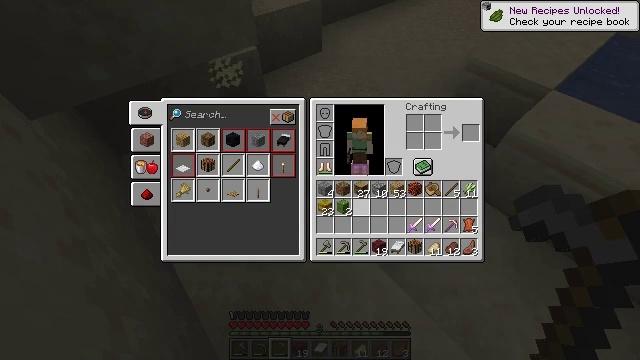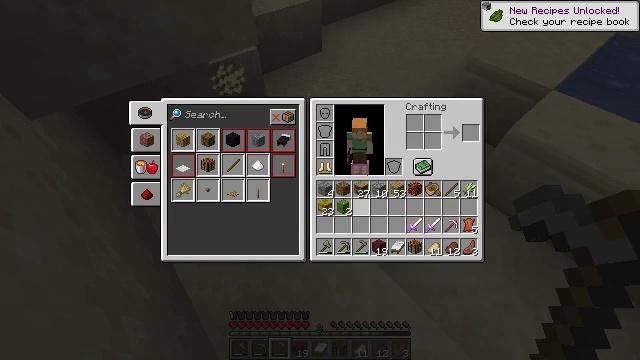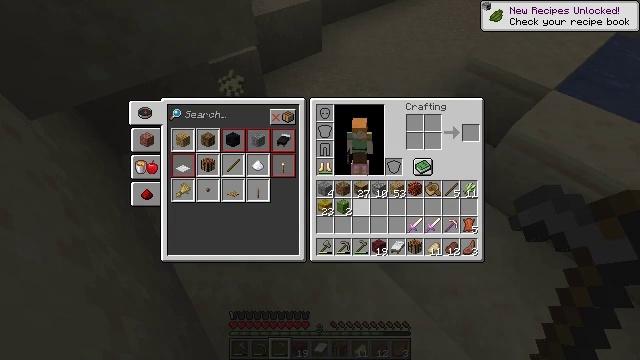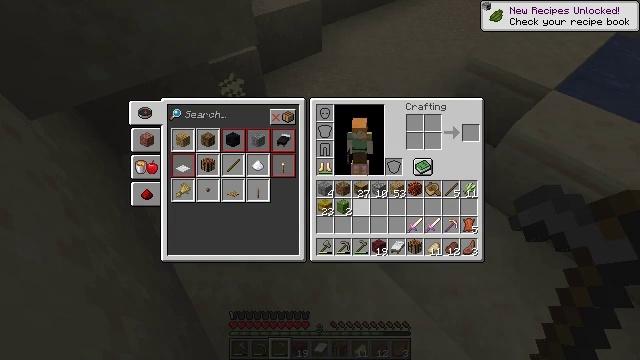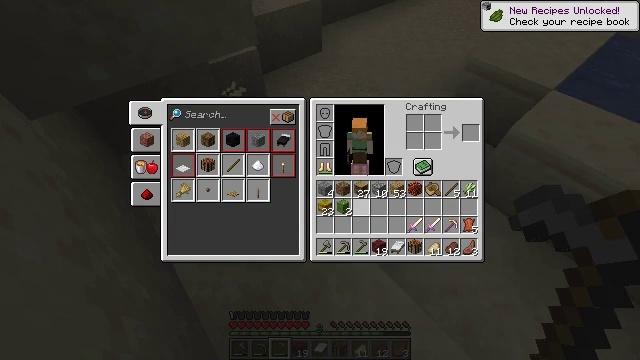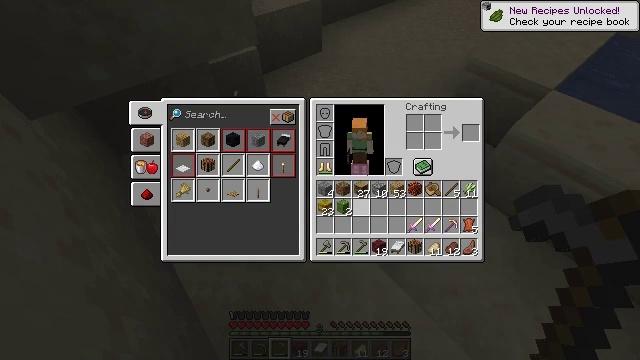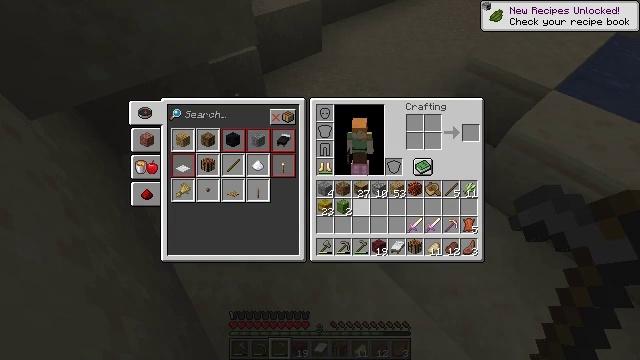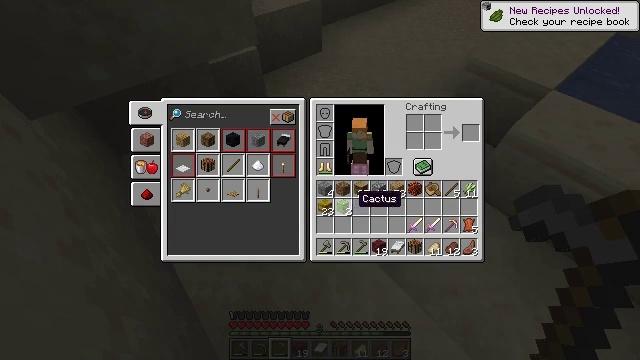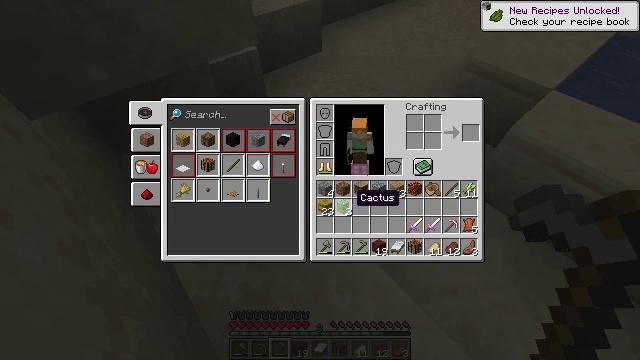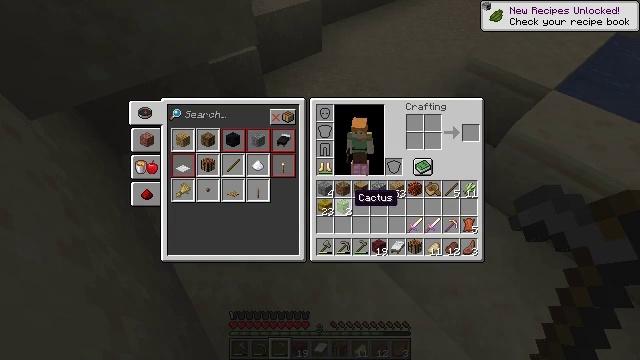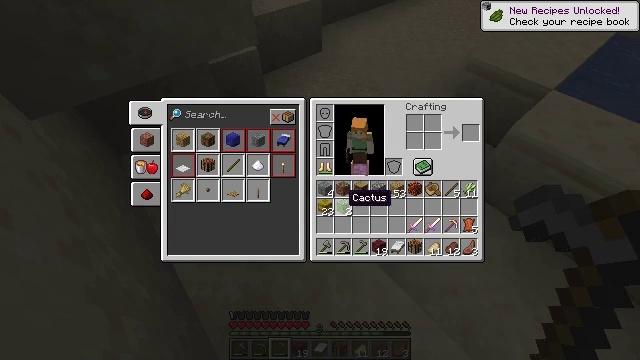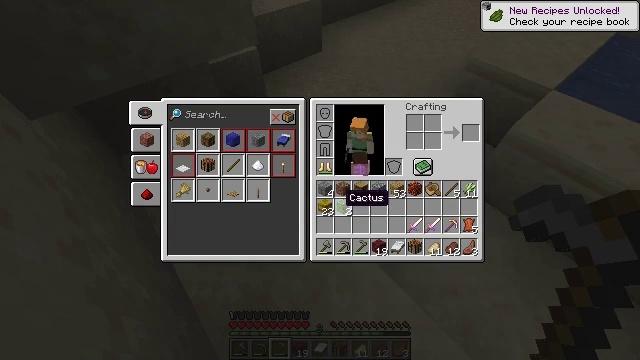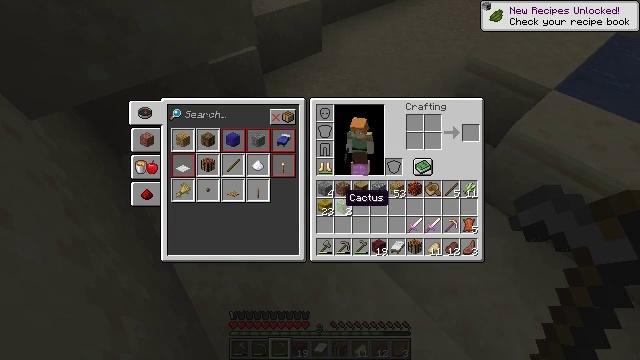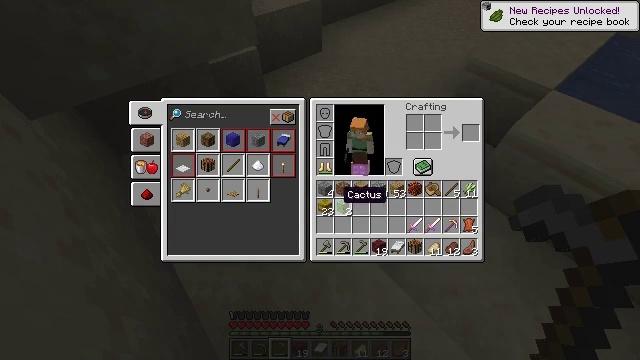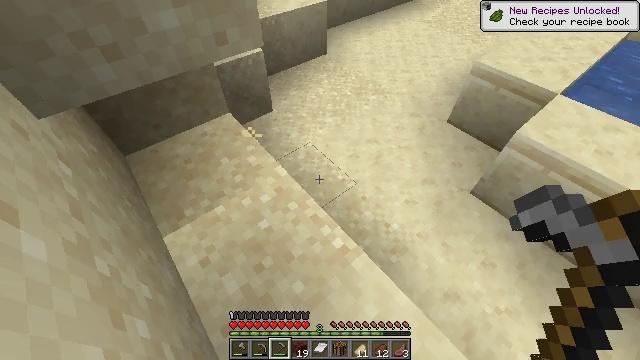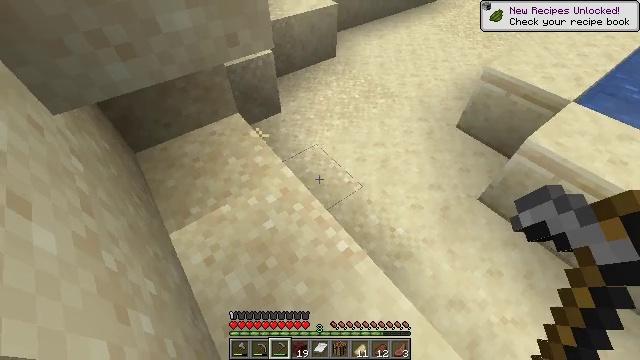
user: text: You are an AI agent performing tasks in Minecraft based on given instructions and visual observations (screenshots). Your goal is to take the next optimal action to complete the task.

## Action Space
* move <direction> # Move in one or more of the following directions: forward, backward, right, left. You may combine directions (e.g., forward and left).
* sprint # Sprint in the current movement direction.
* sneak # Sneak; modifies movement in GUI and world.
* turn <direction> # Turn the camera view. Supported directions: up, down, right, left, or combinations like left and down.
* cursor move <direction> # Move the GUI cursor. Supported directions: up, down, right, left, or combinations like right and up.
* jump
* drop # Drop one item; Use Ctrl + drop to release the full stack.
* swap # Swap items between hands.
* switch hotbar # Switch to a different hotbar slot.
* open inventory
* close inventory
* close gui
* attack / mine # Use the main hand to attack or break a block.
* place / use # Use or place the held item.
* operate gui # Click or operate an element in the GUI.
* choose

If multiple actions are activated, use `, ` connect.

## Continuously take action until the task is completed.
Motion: motion action
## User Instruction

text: Break the cyan bed to collect it.
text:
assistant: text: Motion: no_op
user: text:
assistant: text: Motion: no_op
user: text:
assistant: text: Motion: no_op
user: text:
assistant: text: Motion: no_op
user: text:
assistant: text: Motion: no_op
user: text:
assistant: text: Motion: no_op
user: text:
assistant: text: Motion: no_op
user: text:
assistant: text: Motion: no_op
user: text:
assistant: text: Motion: no_op
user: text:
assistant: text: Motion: no_op
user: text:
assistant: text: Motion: no_op
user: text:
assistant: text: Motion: no_op
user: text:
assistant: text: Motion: no_op
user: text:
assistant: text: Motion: cursor move left
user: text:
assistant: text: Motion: turn left, close gui
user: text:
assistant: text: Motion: turn left and up
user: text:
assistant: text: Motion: turn left and up
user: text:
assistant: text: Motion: turn left and up
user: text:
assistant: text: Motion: move left, turn left and up
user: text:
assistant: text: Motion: move forward and move left, turn left and up
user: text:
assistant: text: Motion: move forward and move left
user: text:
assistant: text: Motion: move forward and move left
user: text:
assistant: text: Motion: move forward and move left, turn right
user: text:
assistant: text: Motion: move forward and move left, turn right and up, jump
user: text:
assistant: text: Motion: move forward and move left, turn right and up, jump
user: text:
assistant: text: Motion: move forward, jump
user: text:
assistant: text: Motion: move forward, jump
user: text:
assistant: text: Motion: move forward, jump
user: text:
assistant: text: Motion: move forward, turn right and up
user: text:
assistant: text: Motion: move forward, turn right